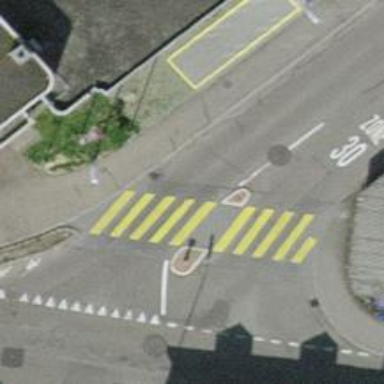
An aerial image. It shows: Marked crossing with visible markings.